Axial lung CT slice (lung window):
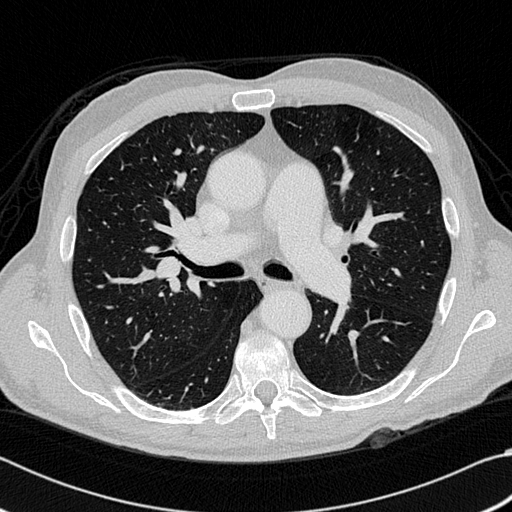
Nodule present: no